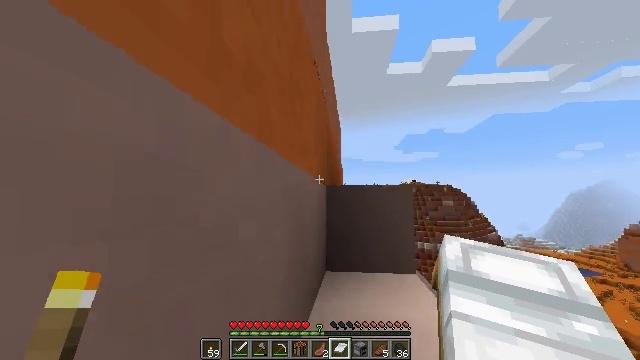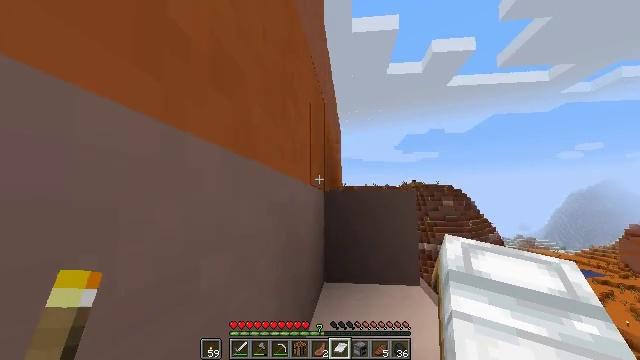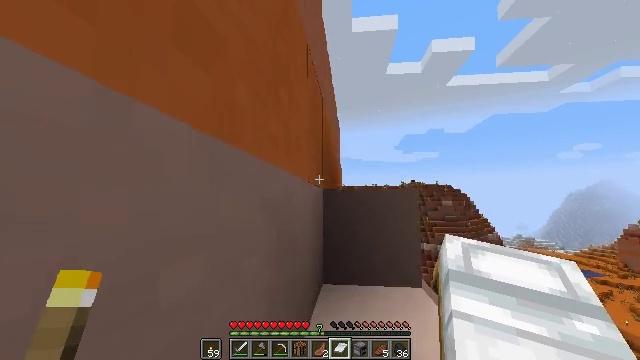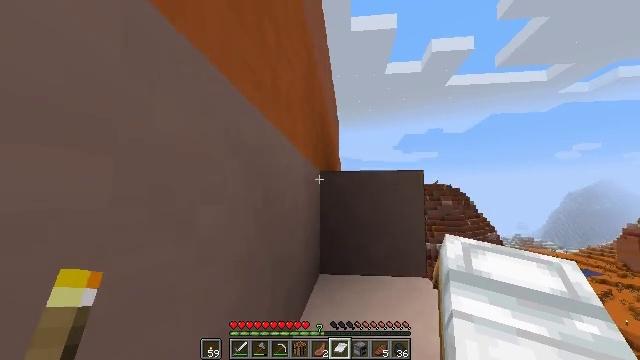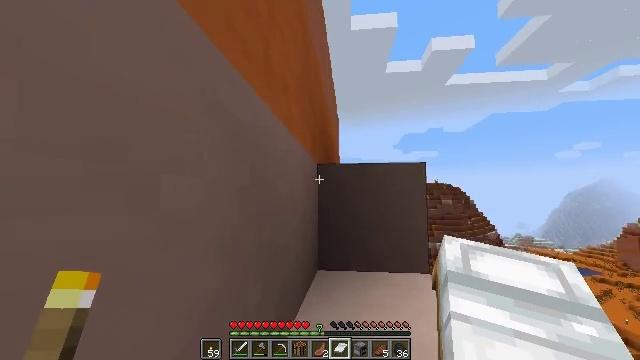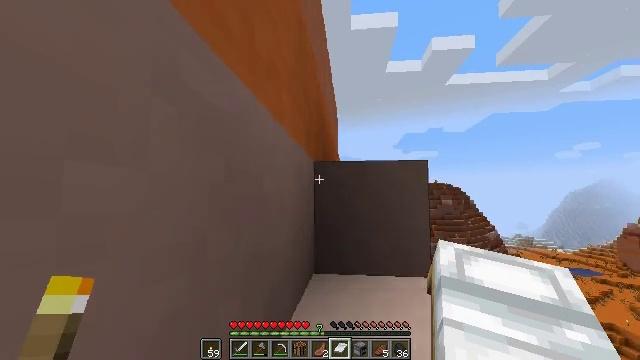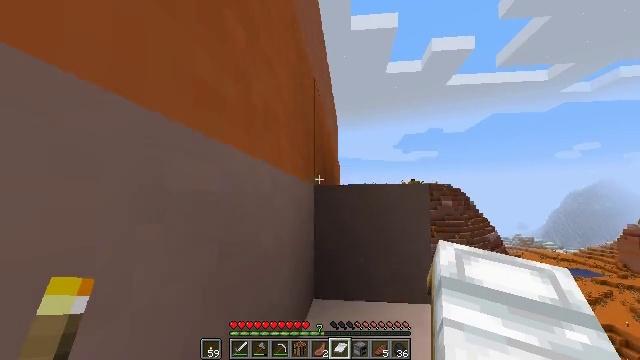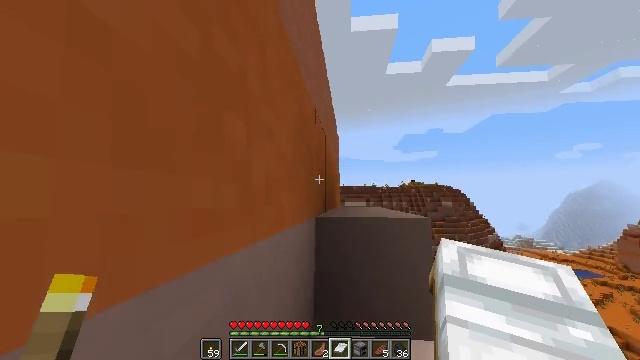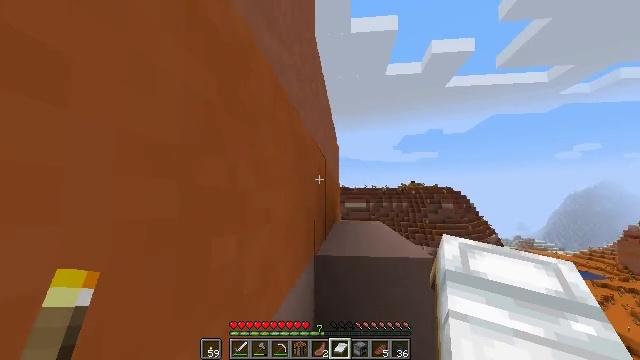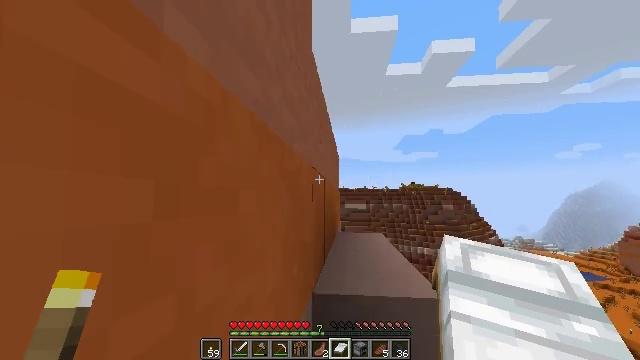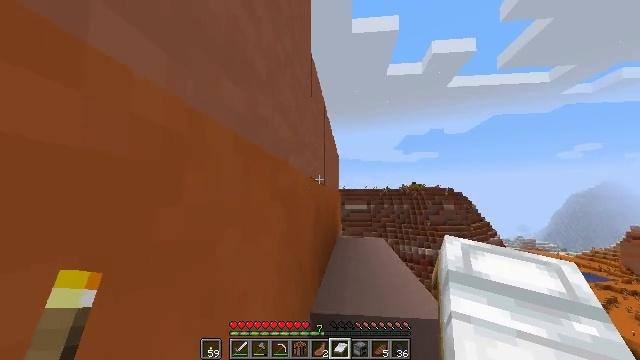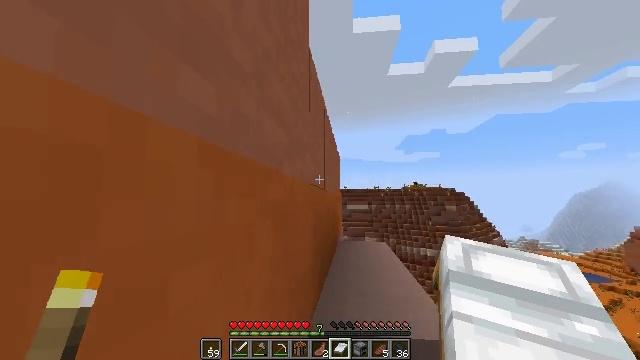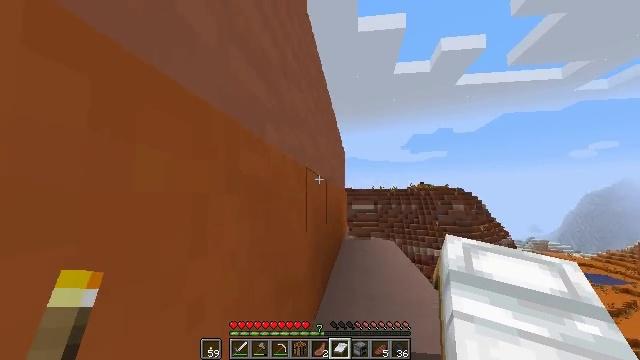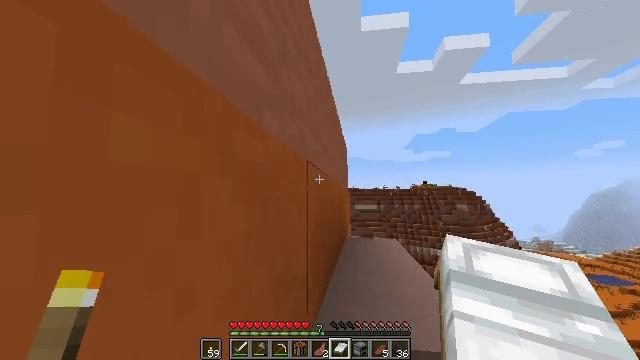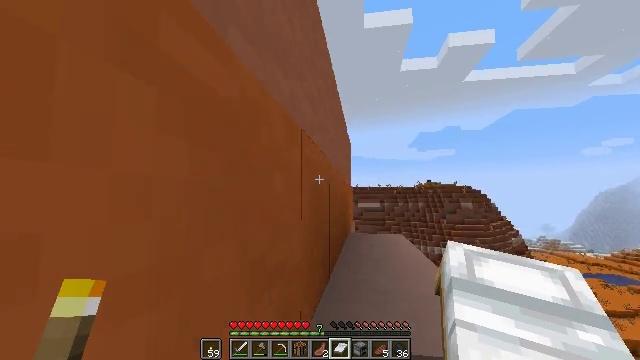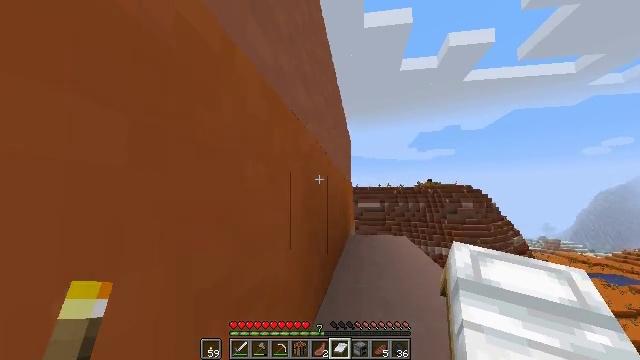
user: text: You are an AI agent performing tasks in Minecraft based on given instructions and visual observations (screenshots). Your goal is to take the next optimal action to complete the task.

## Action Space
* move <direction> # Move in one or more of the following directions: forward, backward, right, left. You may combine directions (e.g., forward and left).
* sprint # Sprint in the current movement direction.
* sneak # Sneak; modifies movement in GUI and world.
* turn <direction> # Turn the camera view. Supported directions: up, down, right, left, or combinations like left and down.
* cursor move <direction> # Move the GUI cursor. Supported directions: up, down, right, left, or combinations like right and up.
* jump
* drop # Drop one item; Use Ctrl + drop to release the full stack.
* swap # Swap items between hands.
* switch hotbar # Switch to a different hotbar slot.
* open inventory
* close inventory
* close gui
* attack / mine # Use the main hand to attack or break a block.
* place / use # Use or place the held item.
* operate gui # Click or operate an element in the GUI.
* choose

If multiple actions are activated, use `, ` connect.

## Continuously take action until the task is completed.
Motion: motion action
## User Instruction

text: Mine the terracotta block.
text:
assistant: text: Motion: move forward, jump
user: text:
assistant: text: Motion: move forward, jump
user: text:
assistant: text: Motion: move forward, jump
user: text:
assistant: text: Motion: move forward, jump
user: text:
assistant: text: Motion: move forward, jump
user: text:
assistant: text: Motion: move forward, jump
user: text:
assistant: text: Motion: move forward, jump
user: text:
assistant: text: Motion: move forward, jump
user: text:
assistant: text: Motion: move forward, jump
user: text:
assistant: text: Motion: move forward, jump
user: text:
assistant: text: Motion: move forward, jump
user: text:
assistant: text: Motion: move forward, turn left, jump
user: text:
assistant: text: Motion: move forward, jump
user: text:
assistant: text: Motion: move forward, jump
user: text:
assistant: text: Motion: move forward, jump
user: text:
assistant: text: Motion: move forward, turn left, jump
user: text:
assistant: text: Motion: move forward, jump
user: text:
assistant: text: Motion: move forward, turn left, jump
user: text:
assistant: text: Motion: move forward, turn left, jump
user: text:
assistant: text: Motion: move forward, turn left, jump
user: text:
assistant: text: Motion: move forward, turn left, jump
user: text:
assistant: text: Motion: move forward, turn left, jump
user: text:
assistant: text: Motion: move forward, jump
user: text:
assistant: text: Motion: move forward, jump
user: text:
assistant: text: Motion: move forward, turn left, jump
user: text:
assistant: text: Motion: move forward, jump
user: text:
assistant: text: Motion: move forward
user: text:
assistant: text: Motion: move forward
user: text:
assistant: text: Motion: move forward
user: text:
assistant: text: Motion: move forward